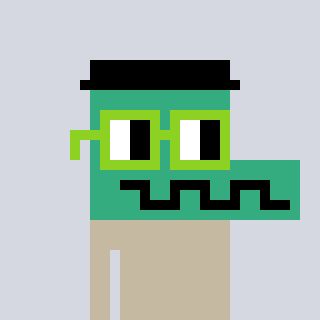
a pixel art character with square light green glasses, a crocodile-shaped head and a redpinkish-colored body on a cool background